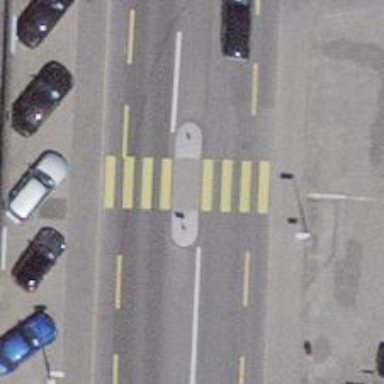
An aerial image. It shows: Uncontrolled zebra crossing with pedestrian island.